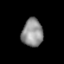
Tissue: lung
Cell type: Epithelial cells
Senescence score: 0.1484
Nuclear area (px): 575
Mean DAPI intensity: 144.061